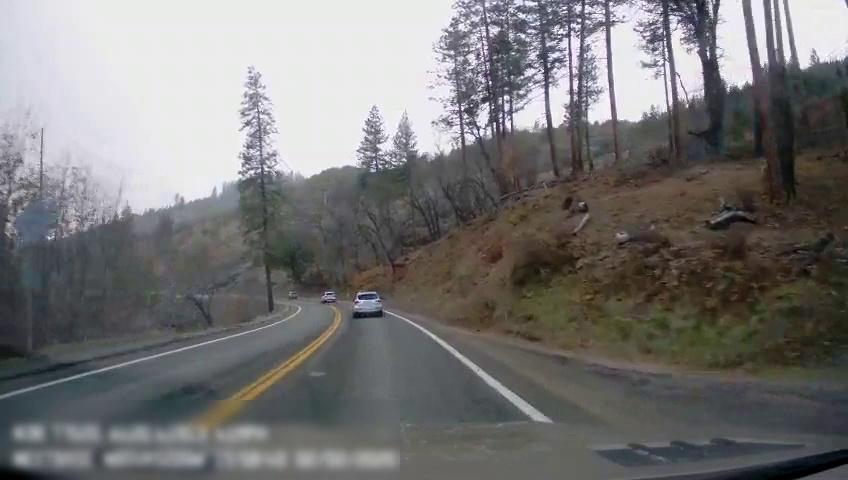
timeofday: Day
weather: Cloudy
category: Drivable Space
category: Vehicles | Car
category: Vehicles | SUV
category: Vehicles | SUV
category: Lanes | Current Lane
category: Lanes | Current Lane
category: Lanes | Opposite Lane